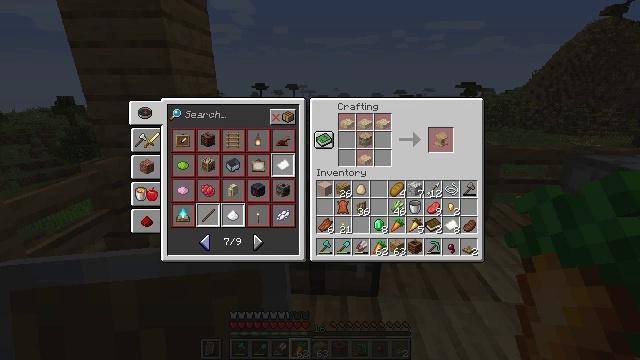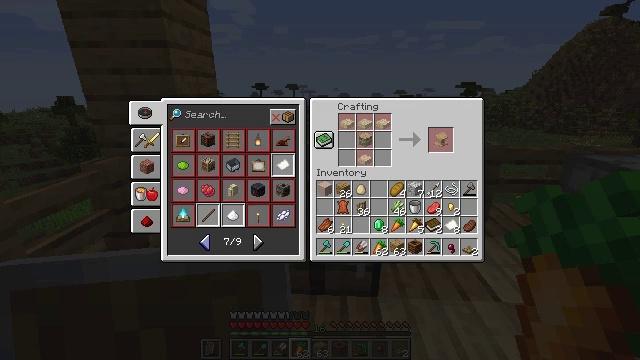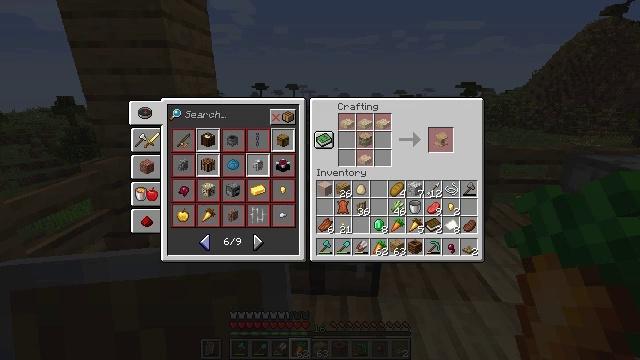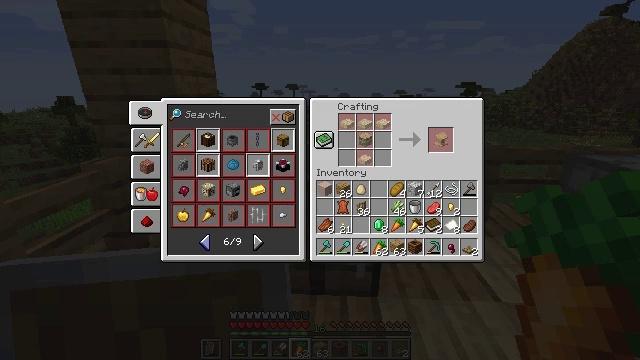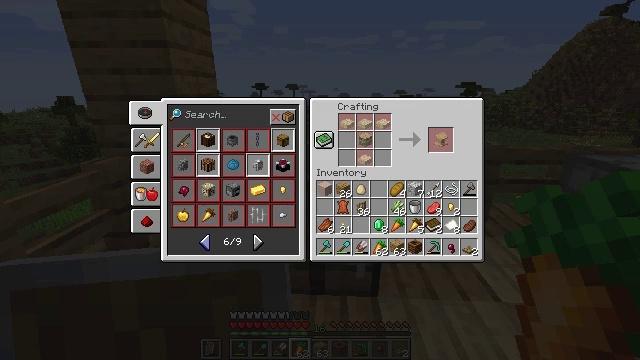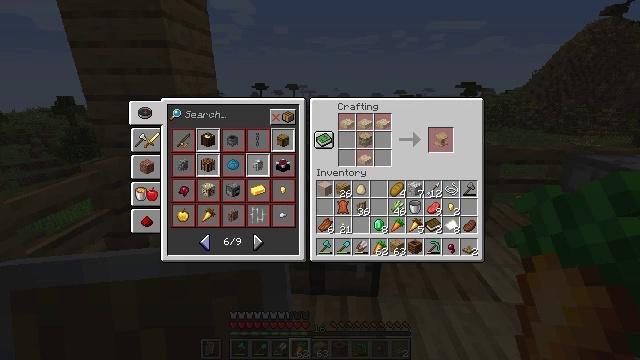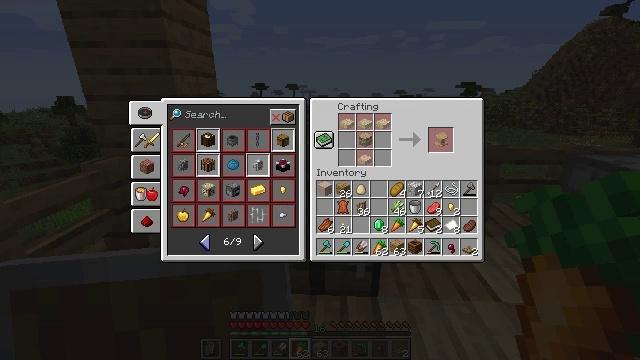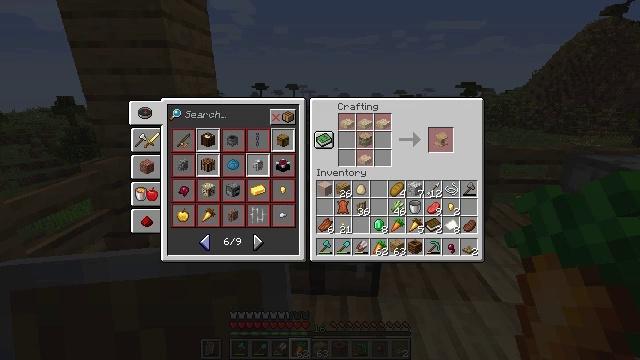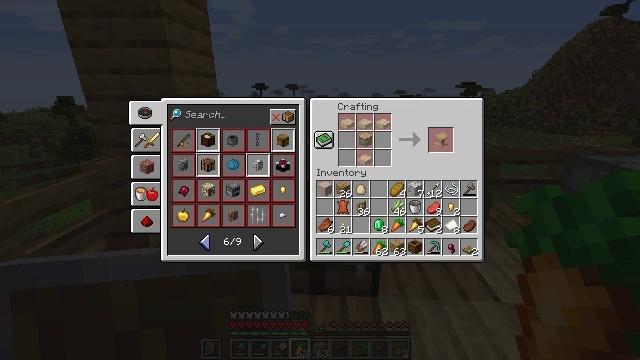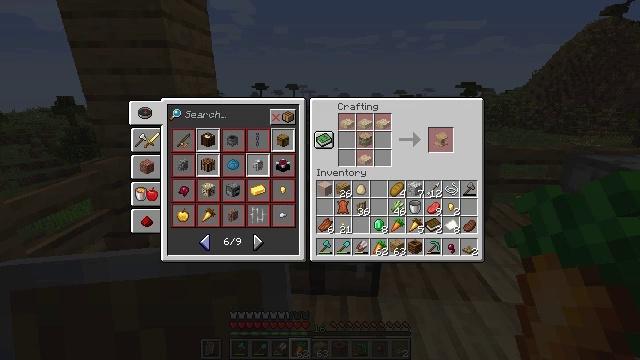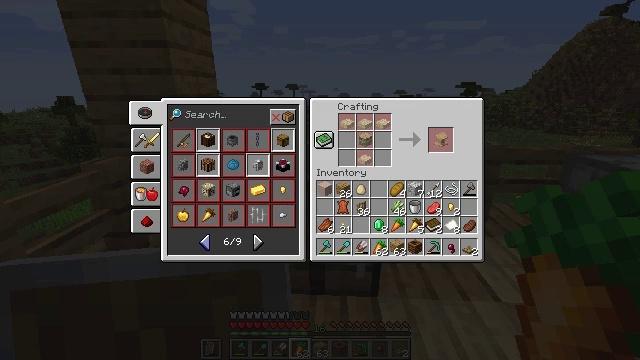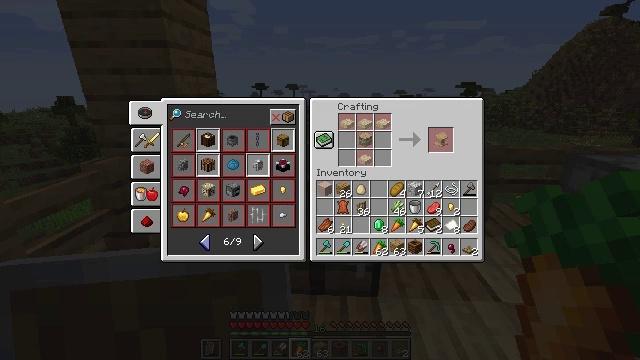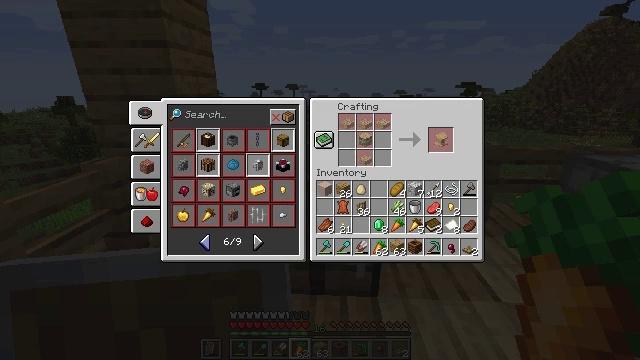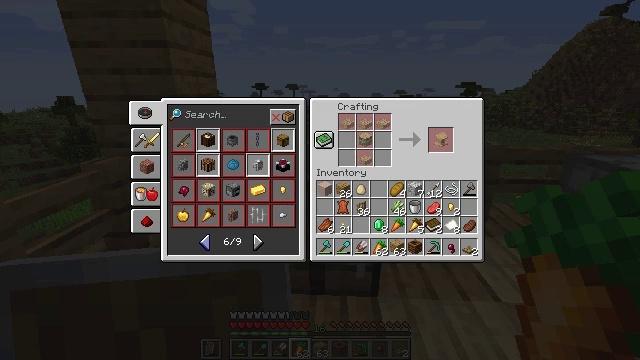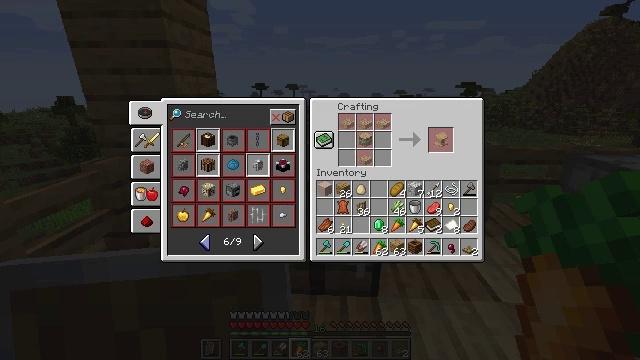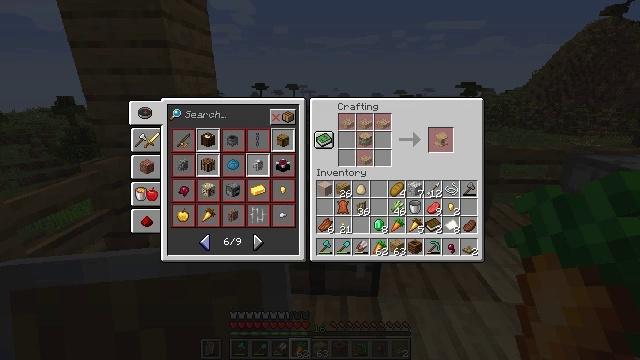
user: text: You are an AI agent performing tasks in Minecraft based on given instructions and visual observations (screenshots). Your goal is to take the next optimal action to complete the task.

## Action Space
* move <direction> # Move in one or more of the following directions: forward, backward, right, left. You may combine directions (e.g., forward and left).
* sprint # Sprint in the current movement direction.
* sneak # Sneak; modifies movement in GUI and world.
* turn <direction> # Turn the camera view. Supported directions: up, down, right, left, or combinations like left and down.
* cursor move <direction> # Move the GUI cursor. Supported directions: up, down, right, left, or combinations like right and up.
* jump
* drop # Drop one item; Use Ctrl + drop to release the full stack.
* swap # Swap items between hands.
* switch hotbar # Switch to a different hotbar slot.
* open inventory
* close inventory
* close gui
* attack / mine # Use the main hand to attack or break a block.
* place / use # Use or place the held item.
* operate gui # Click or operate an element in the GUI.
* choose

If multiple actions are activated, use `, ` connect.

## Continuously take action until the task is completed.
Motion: motion action
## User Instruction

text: Use two pieces of paper and four wooden planks to craft a cartography table.
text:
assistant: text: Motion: no_op
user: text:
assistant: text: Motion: operate gui
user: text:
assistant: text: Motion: operate gui
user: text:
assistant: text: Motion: operate gui
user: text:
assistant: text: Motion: operate gui
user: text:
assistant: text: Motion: no_op
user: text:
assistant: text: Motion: no_op
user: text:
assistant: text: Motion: no_op
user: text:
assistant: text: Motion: no_op
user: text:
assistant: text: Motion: no_op
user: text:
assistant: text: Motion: no_op
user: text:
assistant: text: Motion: no_op
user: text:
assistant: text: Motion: no_op
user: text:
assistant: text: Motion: no_op
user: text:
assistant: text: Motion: no_op
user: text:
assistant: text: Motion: no_op
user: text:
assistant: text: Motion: no_op
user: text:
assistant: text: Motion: no_op
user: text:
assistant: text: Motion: no_op
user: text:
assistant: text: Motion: no_op
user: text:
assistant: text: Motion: cursor move up
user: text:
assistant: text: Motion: cursor move up
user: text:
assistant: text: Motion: cursor move up
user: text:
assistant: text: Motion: cursor move up
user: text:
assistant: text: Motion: no_op
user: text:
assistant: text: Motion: no_op
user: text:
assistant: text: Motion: no_op
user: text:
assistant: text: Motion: no_op
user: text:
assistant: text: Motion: no_op
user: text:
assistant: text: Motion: no_op